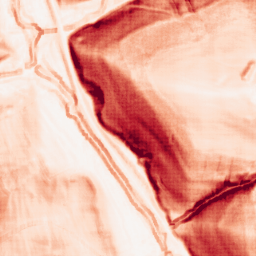
Category: morphological
Decomposition family: morphological_gradient
Decomposition parameters: size: 5
shape: square
Upsampling method: sinc_blackman
Upsampling parameters: scale: 4
kernel_size: 8
Upsampling scale: 4